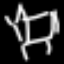
Label: chair